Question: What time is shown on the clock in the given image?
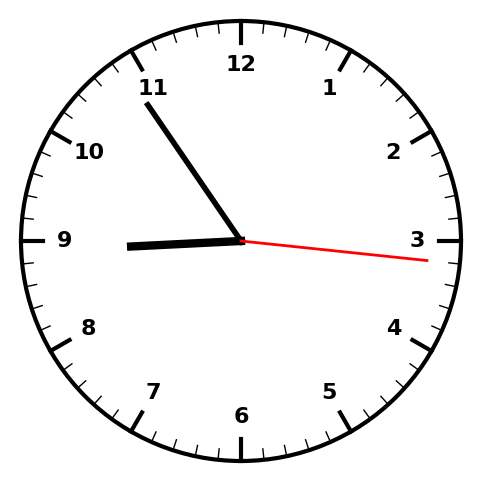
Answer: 08:54:16